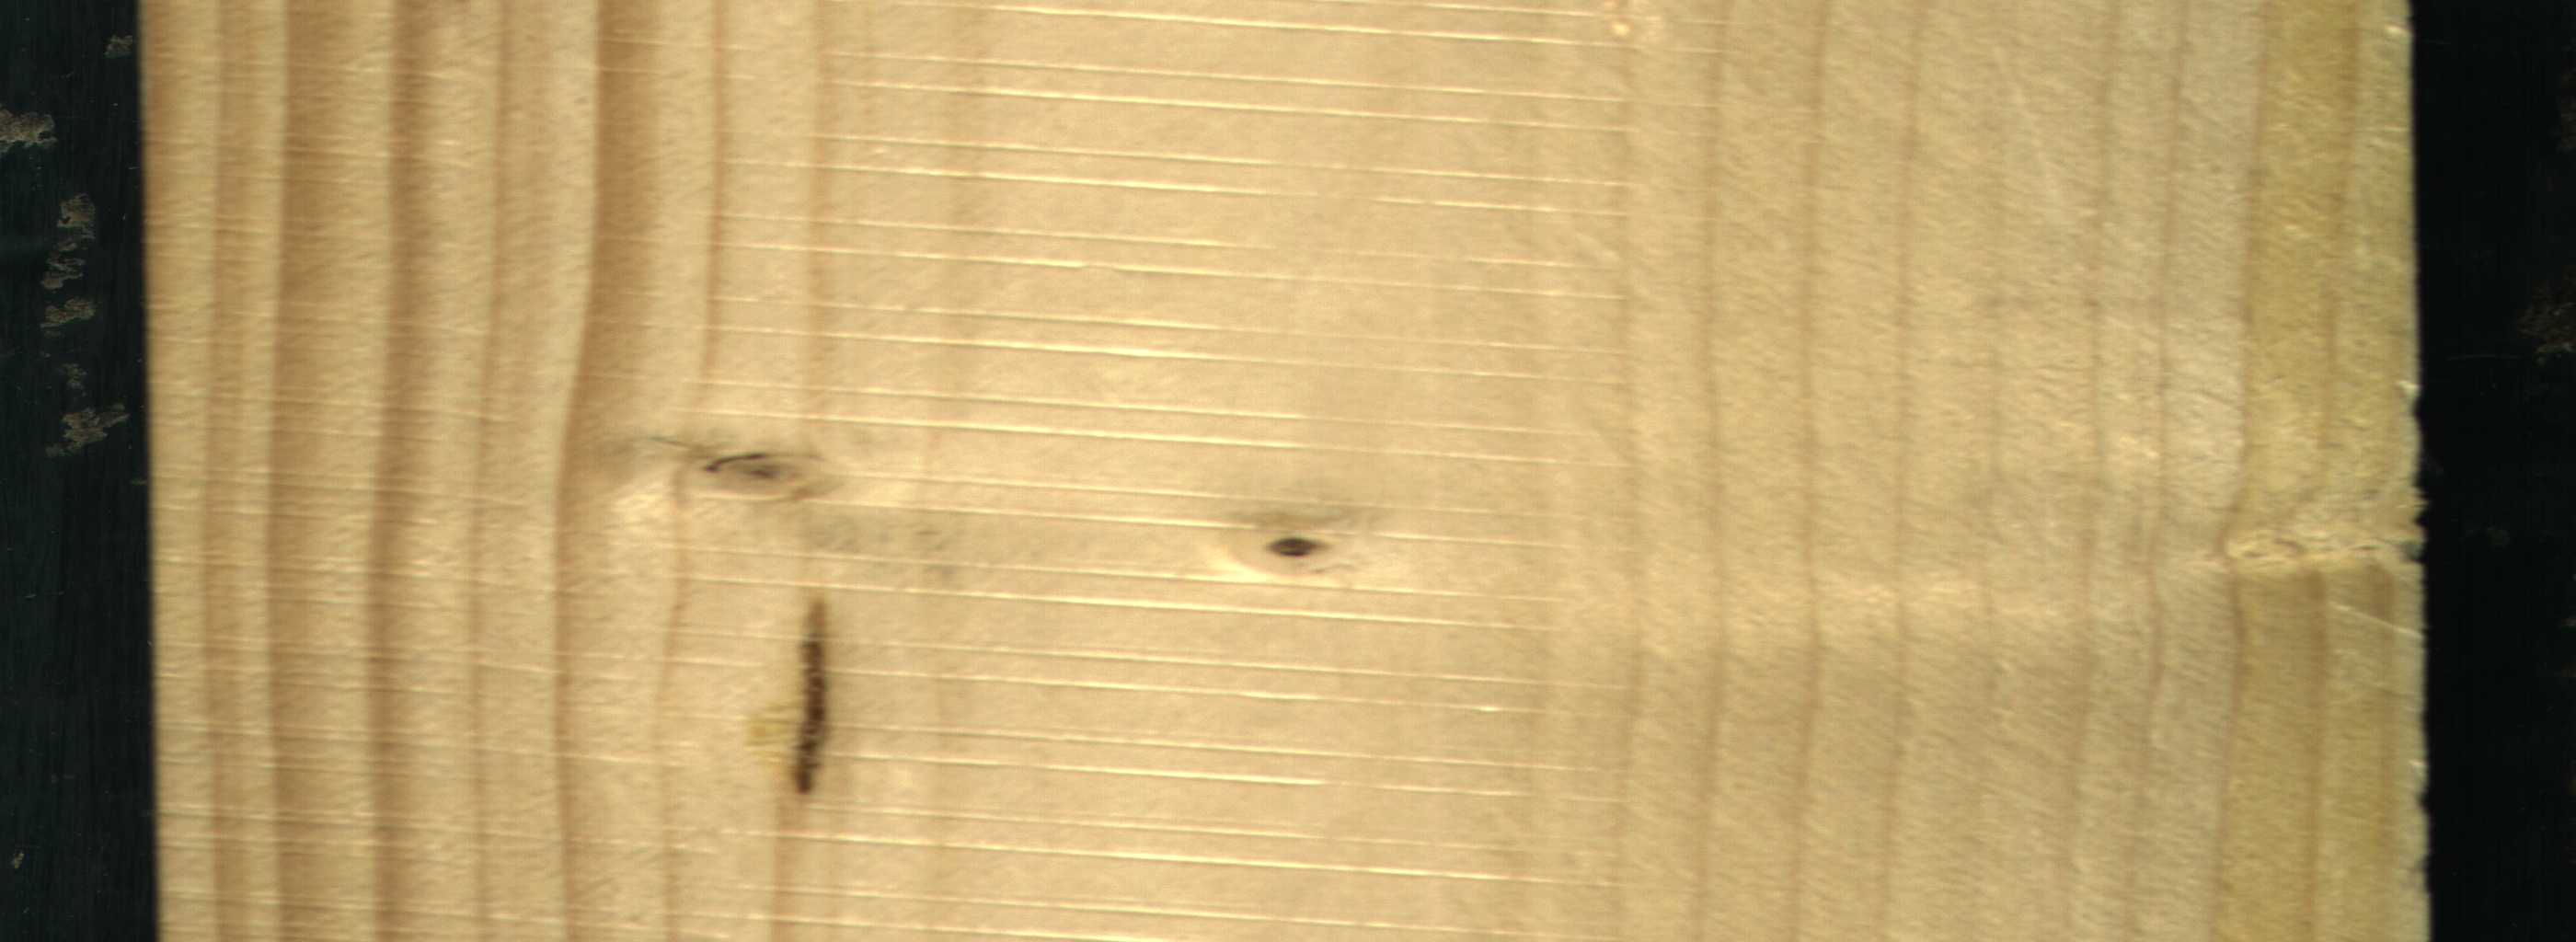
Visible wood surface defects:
resin
Live_Knot
Live_Knot